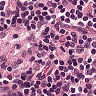
Metastatic tissue present: no